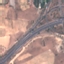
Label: Highway